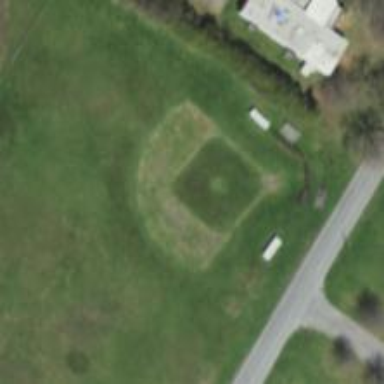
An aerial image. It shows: Baseball pitch for leisure land activities.